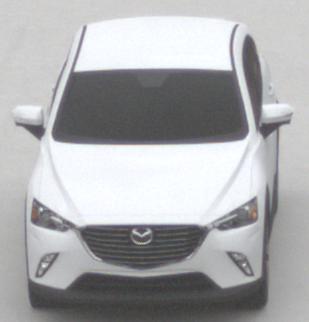
Make: Mazda
Model: CX-3 SKYACTIV-G 120
Detailed model: CX-3 (DK)
Model produced from: 2015/06
Model produced until: 2018/06
Doors: 5
Color: white
Road condition: dry road
Daytime: midday
Contrast: low contrast